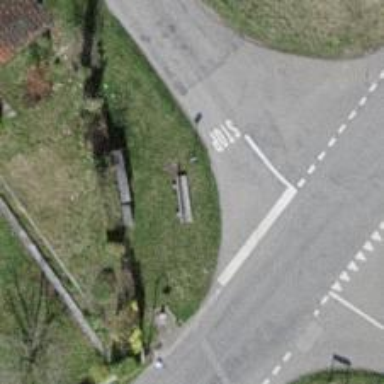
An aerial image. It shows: Bench for seating.